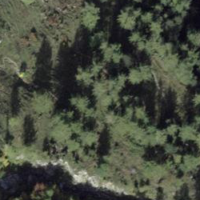
EUNIS habitat code: 23
Species observed at this site:
Astrantia major